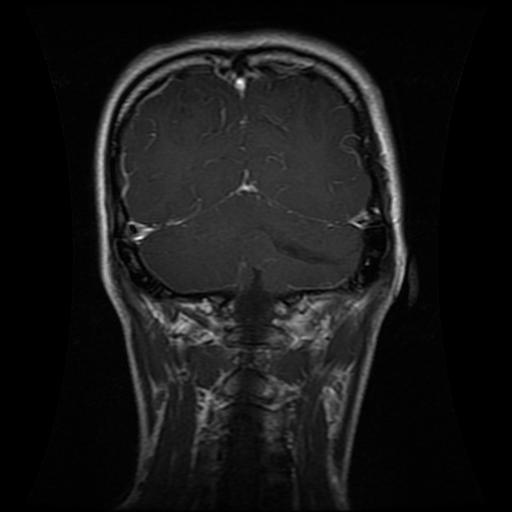
Label: glioma